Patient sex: F
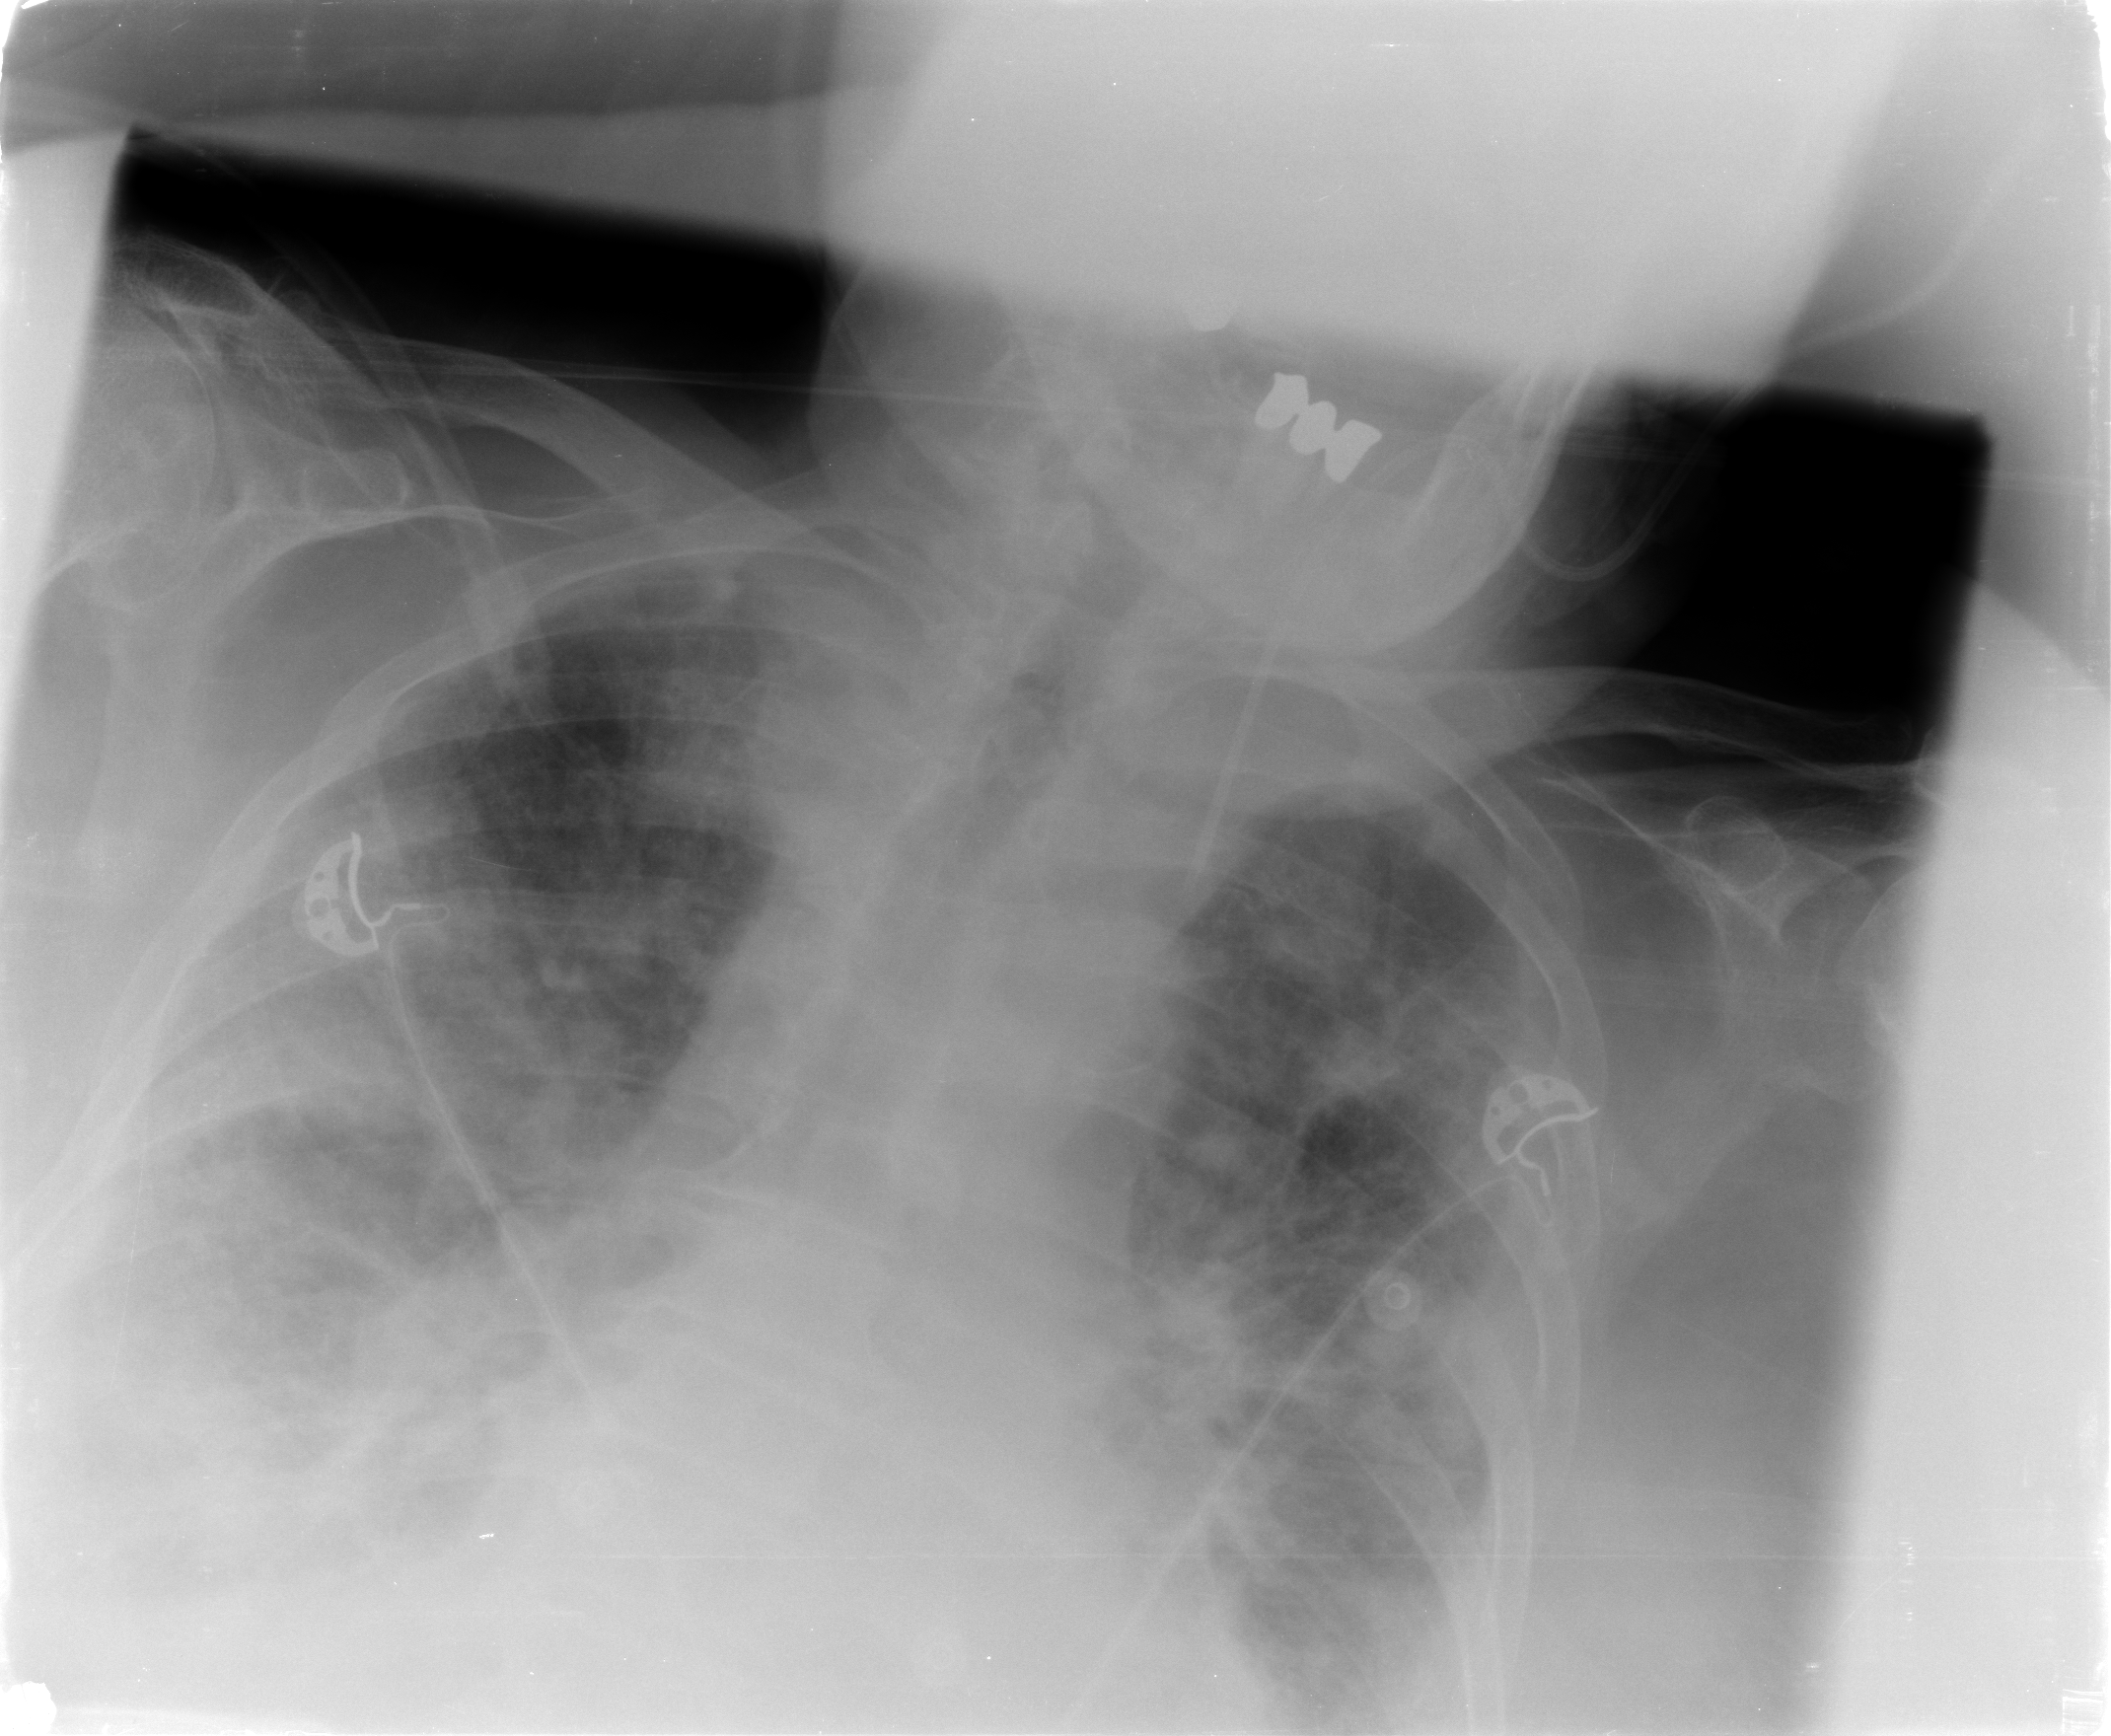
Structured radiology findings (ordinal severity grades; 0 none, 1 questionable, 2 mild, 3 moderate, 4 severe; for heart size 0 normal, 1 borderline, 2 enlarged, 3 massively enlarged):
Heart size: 1
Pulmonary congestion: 2
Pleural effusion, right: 2
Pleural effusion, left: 2
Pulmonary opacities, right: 3
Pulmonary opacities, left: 3
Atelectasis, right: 2
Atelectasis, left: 2